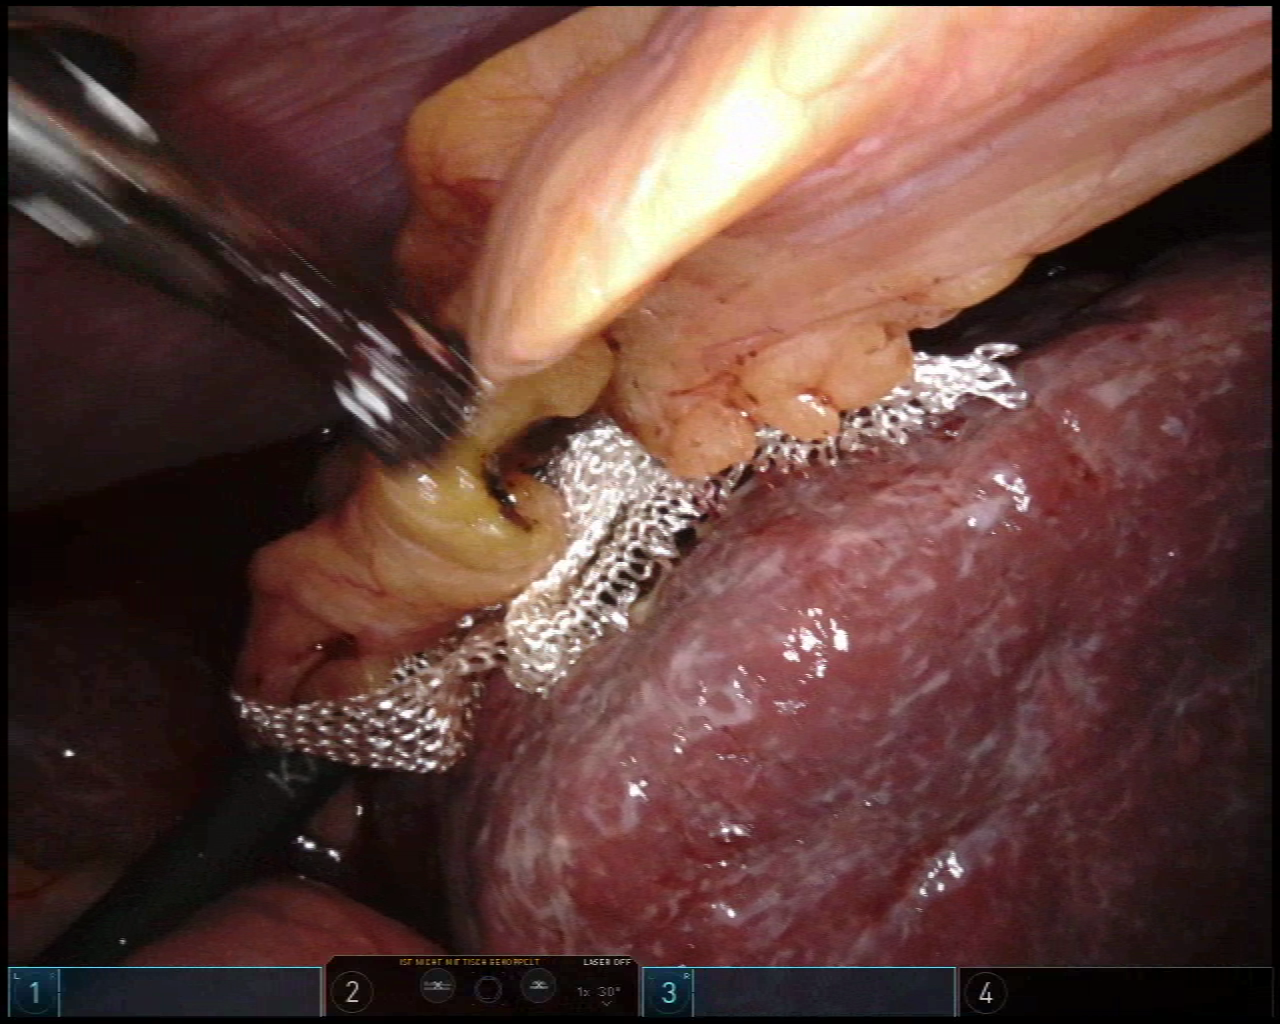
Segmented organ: liver
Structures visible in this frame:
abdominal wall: yes
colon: yes
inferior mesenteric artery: no
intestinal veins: no
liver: yes
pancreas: no
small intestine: no
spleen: no
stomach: no
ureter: no
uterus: no
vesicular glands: no